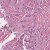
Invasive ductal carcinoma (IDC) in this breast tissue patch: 1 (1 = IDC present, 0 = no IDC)